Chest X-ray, PA view. Patient: 85 years old, sex F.
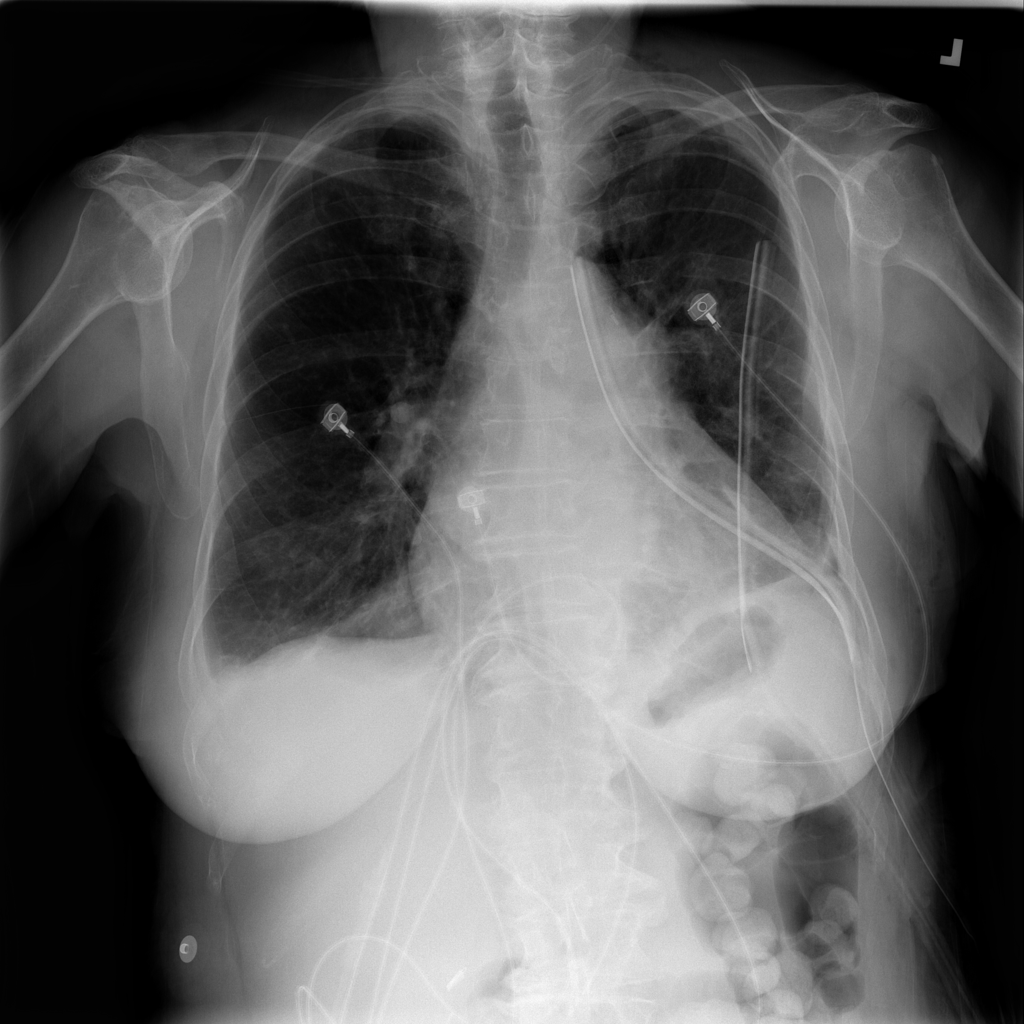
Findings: No Finding